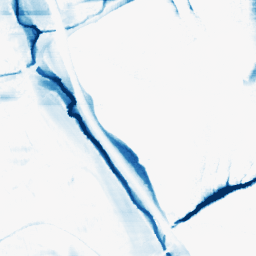
Category: morphological
Decomposition family: morphological_rect
Decomposition parameters: operation: closing
width: 50
height: 10
Upsampling method: regularized
Upsampling parameters: scale: 2
lambda_reg: 0.01
Upsampling scale: 2